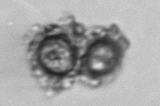
Label: Emiliania_huxleyi